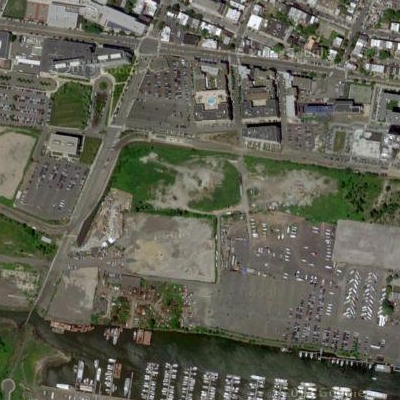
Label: Parking